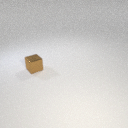
small brown metal cube